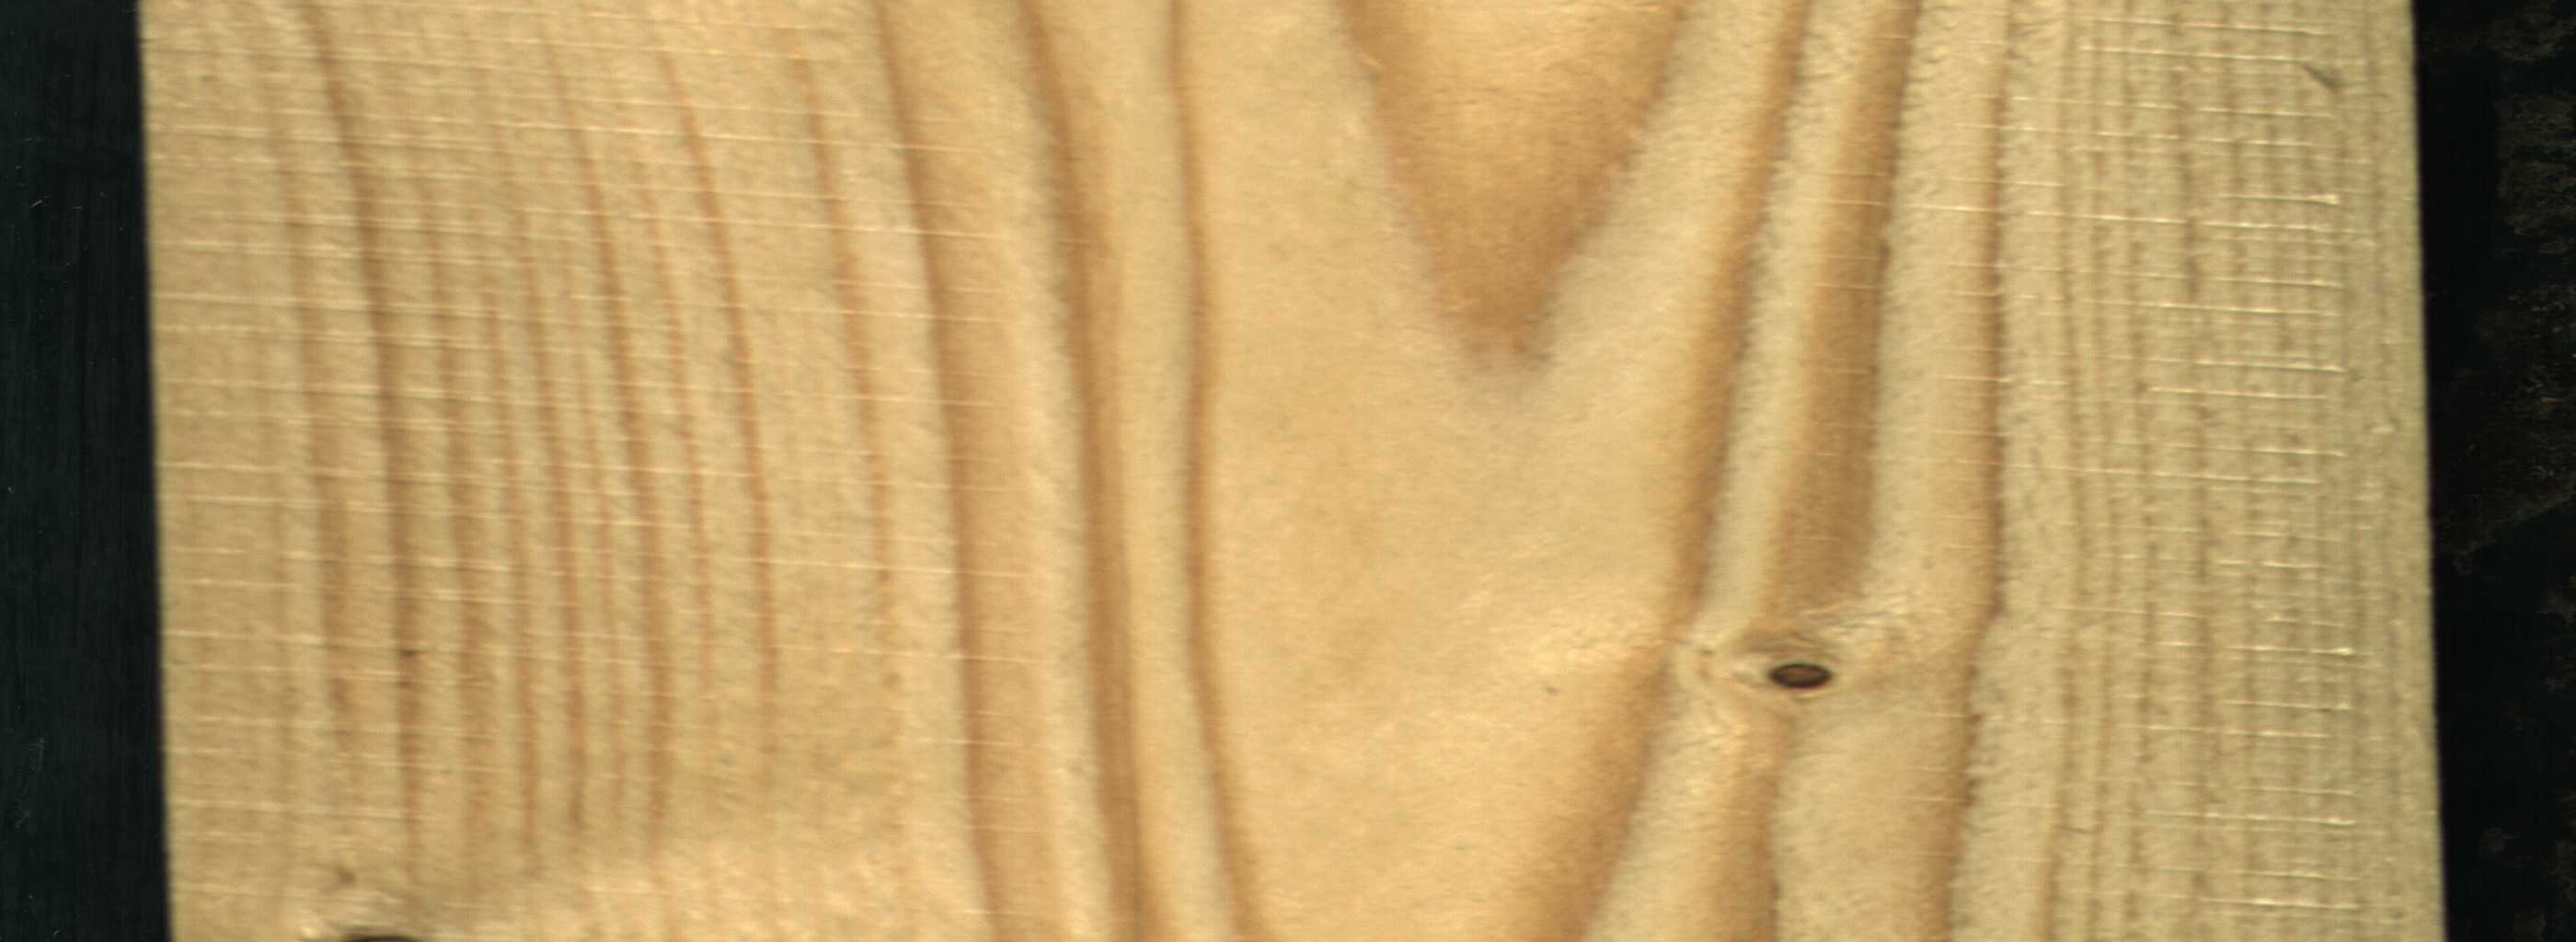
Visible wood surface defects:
Dead_Knot
Live_Knot